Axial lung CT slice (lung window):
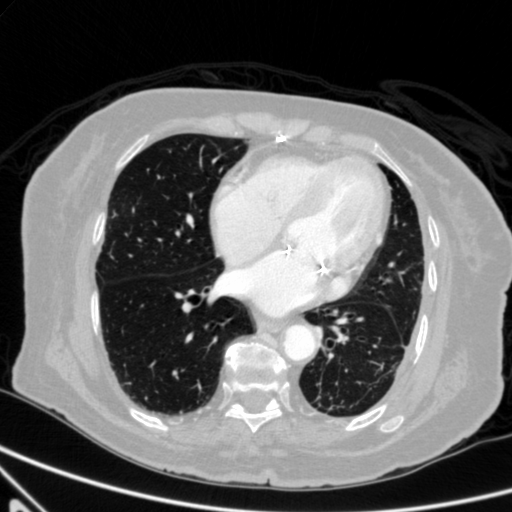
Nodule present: no